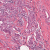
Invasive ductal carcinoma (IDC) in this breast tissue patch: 1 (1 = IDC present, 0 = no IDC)